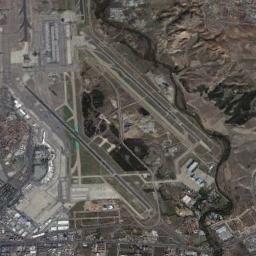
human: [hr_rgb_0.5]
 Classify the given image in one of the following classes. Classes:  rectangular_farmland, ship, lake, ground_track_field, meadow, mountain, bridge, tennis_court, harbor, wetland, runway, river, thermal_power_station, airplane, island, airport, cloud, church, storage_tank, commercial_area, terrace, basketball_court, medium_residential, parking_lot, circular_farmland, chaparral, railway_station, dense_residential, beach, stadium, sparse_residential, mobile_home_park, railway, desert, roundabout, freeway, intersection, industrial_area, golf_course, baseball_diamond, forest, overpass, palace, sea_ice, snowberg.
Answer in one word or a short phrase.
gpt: airport